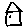
Label: house